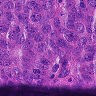
Metastatic tissue present: yes